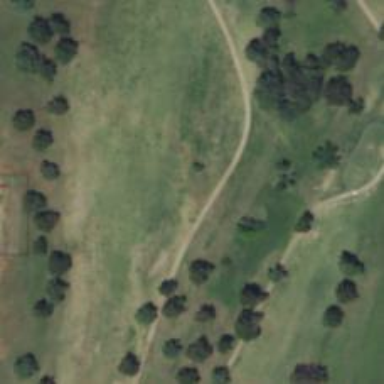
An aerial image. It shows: Path for both road and golf.